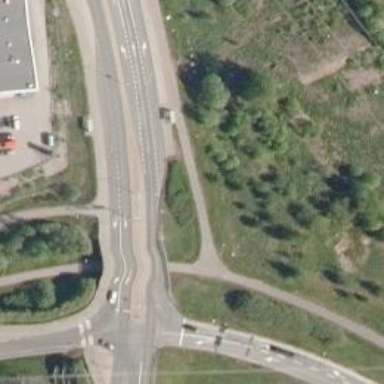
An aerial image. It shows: Asphalt cycleway.